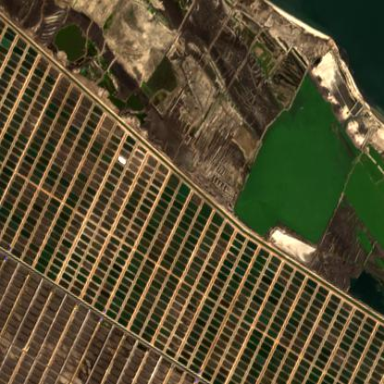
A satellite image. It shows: Area dedicated to aquaculture.